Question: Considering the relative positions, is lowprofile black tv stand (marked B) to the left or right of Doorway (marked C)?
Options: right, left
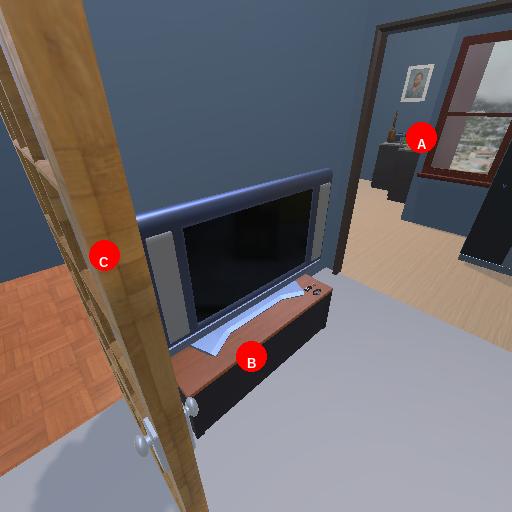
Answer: right